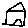
Label: house